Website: walmart
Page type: delivery-shipping
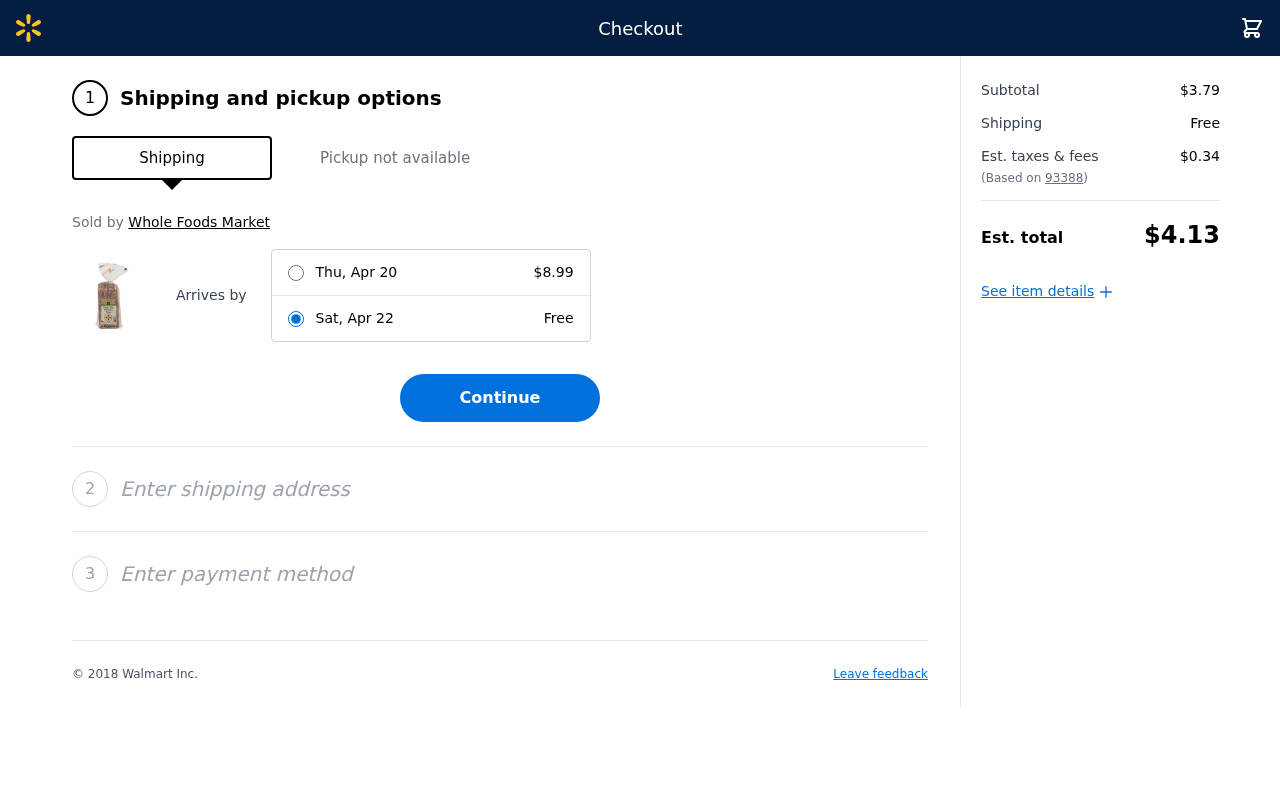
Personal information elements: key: PII_POSTCODE
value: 93388
Product elements: key: PRODUCT1_BRAND
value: Whole Foods Market
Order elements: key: ORDER_EXPRESS_DATE
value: Thu, Apr 20
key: ORDER_EXPRESS_PRICE
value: $8.99
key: ORDER_DELIVERY_DATE
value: Sat, Apr 22
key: ORDER_SHIPPING_COST
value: Free
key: ORDER_SUBTOTAL
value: $3.79
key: ORDER_SHIPPING_COST2
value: Free
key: ORDER_TAX
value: $0.34
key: ORDER_TOTAL
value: $4.13